Question: I'am trying to read a file which is .csv file into an array with the first index of each line in the file.
What I want to achieve is only the first word of each line, not like the image below:
'''
Bonaqua
California
Gallardo
City
Skyline
'''

Below is my read file class:
'''
import java.io.File;
import java.util.Scanner;
import javax.swing.JOptionPane;
public class readfile {
private Scanner s;
public void openFile() {
try {
s = new Scanner(new File(readpath.a));
} catch (Exception e) {
JOptionPane.showMessageDialog(null, "File not found!");
}
}
public void readFile() {
String read = "";
while (s.hasNextLine()) {
read += s.nextLine() + "
";
}
String menu[] = read.split("
");
Object[] selectionValues = menu;
String initialSelection = "";
Object selection = JOptionPane.showInputDialog(null,
"Please select the Topic.", "Reseach Forum Menu",
JOptionPane.QUESTION_MESSAGE, null, selectionValues,
initialSelection);
JOptionPane.showMessageDialog(null, "You have choosen "
+ selection + ".", "Reseach Forum Menu",
JOptionPane.INFORMATION_MESSAGE);
if (selection == null) {
JOptionPane.showMessageDialog(null, "Exiting program...",
"Research Forum Menu", JOptionPane.INFORMATION_MESSAGE);
System.exit(0);
}
}
public void closeFile() {
s.close();
}
}
'''
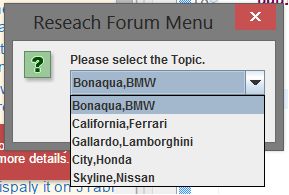
Answer: Change 's.nextLine()' to 's.nextLine().split(",")[0]'